五年级 · 画法几何学
下面 ( ）图形沿虚线折叠后不能围成正方体。

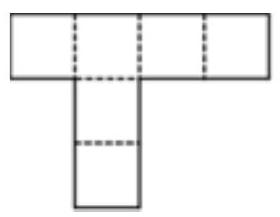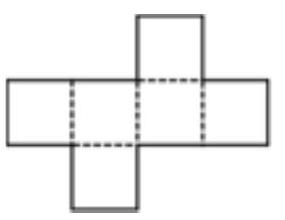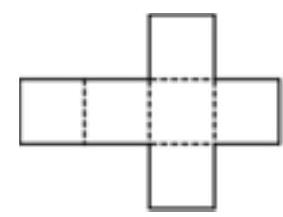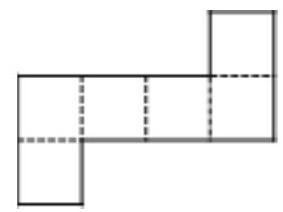
A.

B.

C.

D.

答案: A
解析: 解A

【分析】根据正方体展开图的 11 种特征，选项 A 不属于 “ $1-4-1$ ”型，不能折叠成正方体；选项 B、 C、D、都属于“ $1-4-1$ ”型, 都能折叠成正方体。

【详解】由分析可知:

选项 A 不能围成正方体。

故答案为: A

【点睛】此题考查正方体的展开图, 解决此题的关键是分析展开图属于哪种类型, 动手把正方体的展开图折成正方体，找到题的答案。